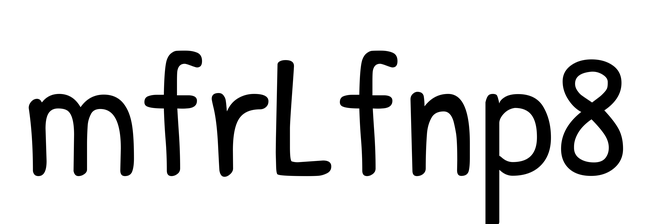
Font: PatrickHand-Regular